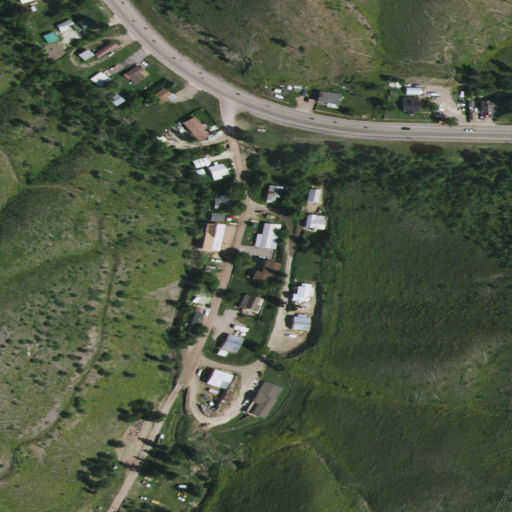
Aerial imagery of valley in South Dakota named Grizzly Gulch containing shrub, low intensity development, evergreen forest, medium intensity development, grassland, open development, and high intensity development